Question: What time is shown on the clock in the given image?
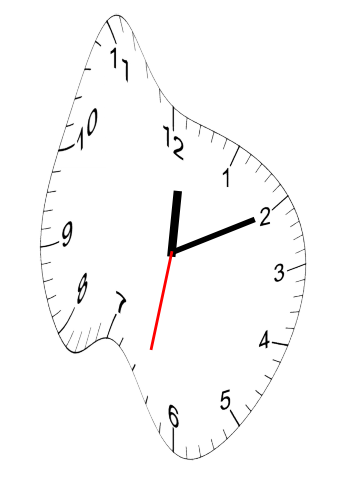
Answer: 12:10:32